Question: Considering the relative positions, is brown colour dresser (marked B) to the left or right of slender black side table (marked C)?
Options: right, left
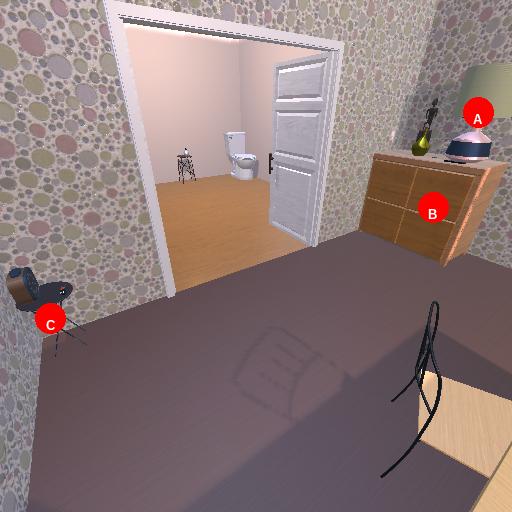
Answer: right